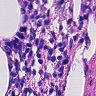
Metastatic tissue present: no